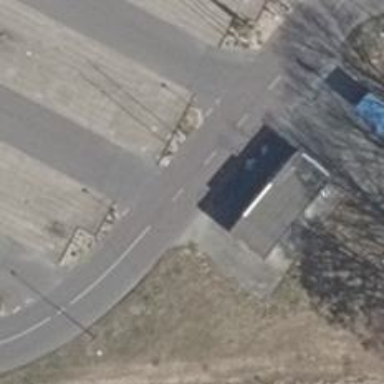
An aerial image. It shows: Road serving as parking aisle.